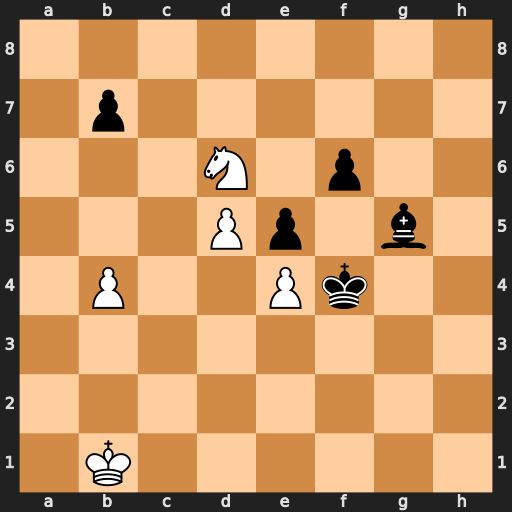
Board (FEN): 8/1p6/3N1p2/3Pp1b1/1P2Pk2/8/8/1K6
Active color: w
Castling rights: -
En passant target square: -
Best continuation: Nf5 Kxe4 d6 Kxf5 d7